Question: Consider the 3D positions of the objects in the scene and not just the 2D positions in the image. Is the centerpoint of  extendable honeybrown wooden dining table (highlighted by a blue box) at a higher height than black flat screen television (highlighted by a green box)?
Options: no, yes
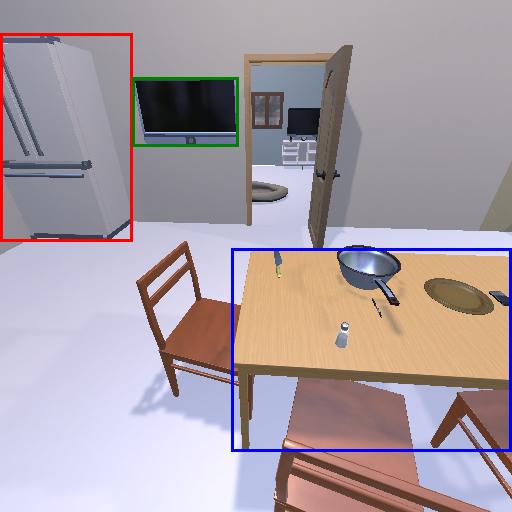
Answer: no